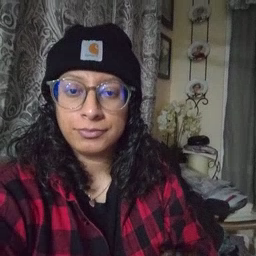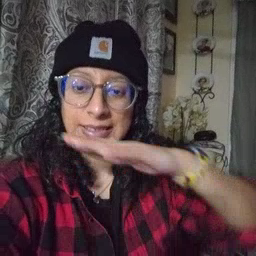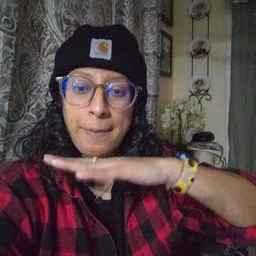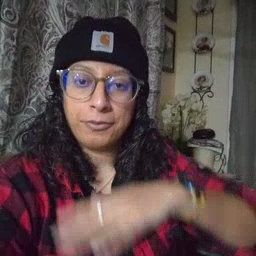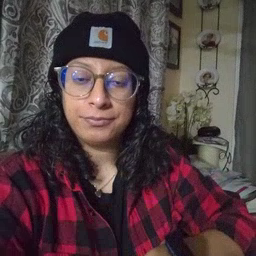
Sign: table